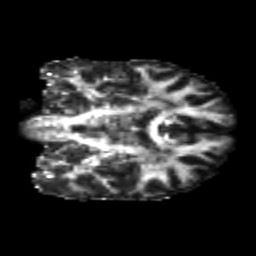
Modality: FA
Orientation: coronal
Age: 26
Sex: male
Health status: healthy
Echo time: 0.074 s